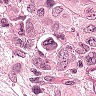
Metastatic tissue present: yes